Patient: sex F, age 63
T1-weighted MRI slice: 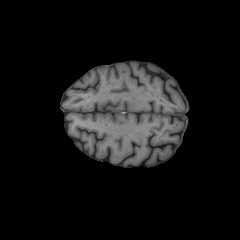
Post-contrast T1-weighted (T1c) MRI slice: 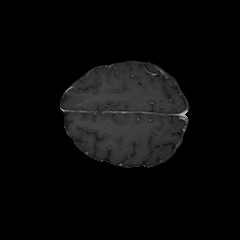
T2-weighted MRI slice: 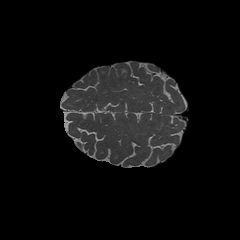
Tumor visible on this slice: no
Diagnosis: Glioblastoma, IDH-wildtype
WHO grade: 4